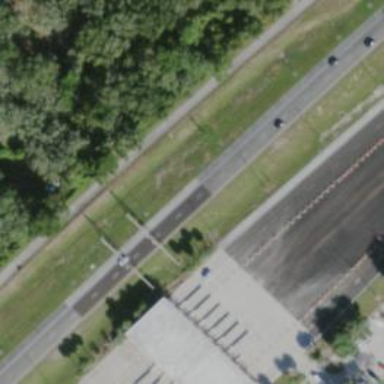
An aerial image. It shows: Toll gantry on the road.